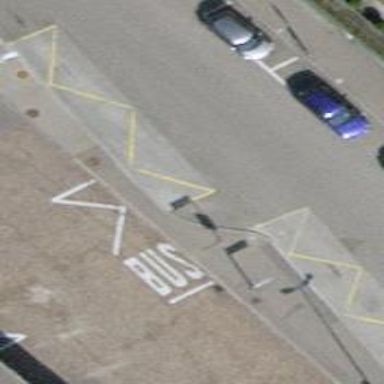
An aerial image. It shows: Bus stop with stop position for public transport.